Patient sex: F
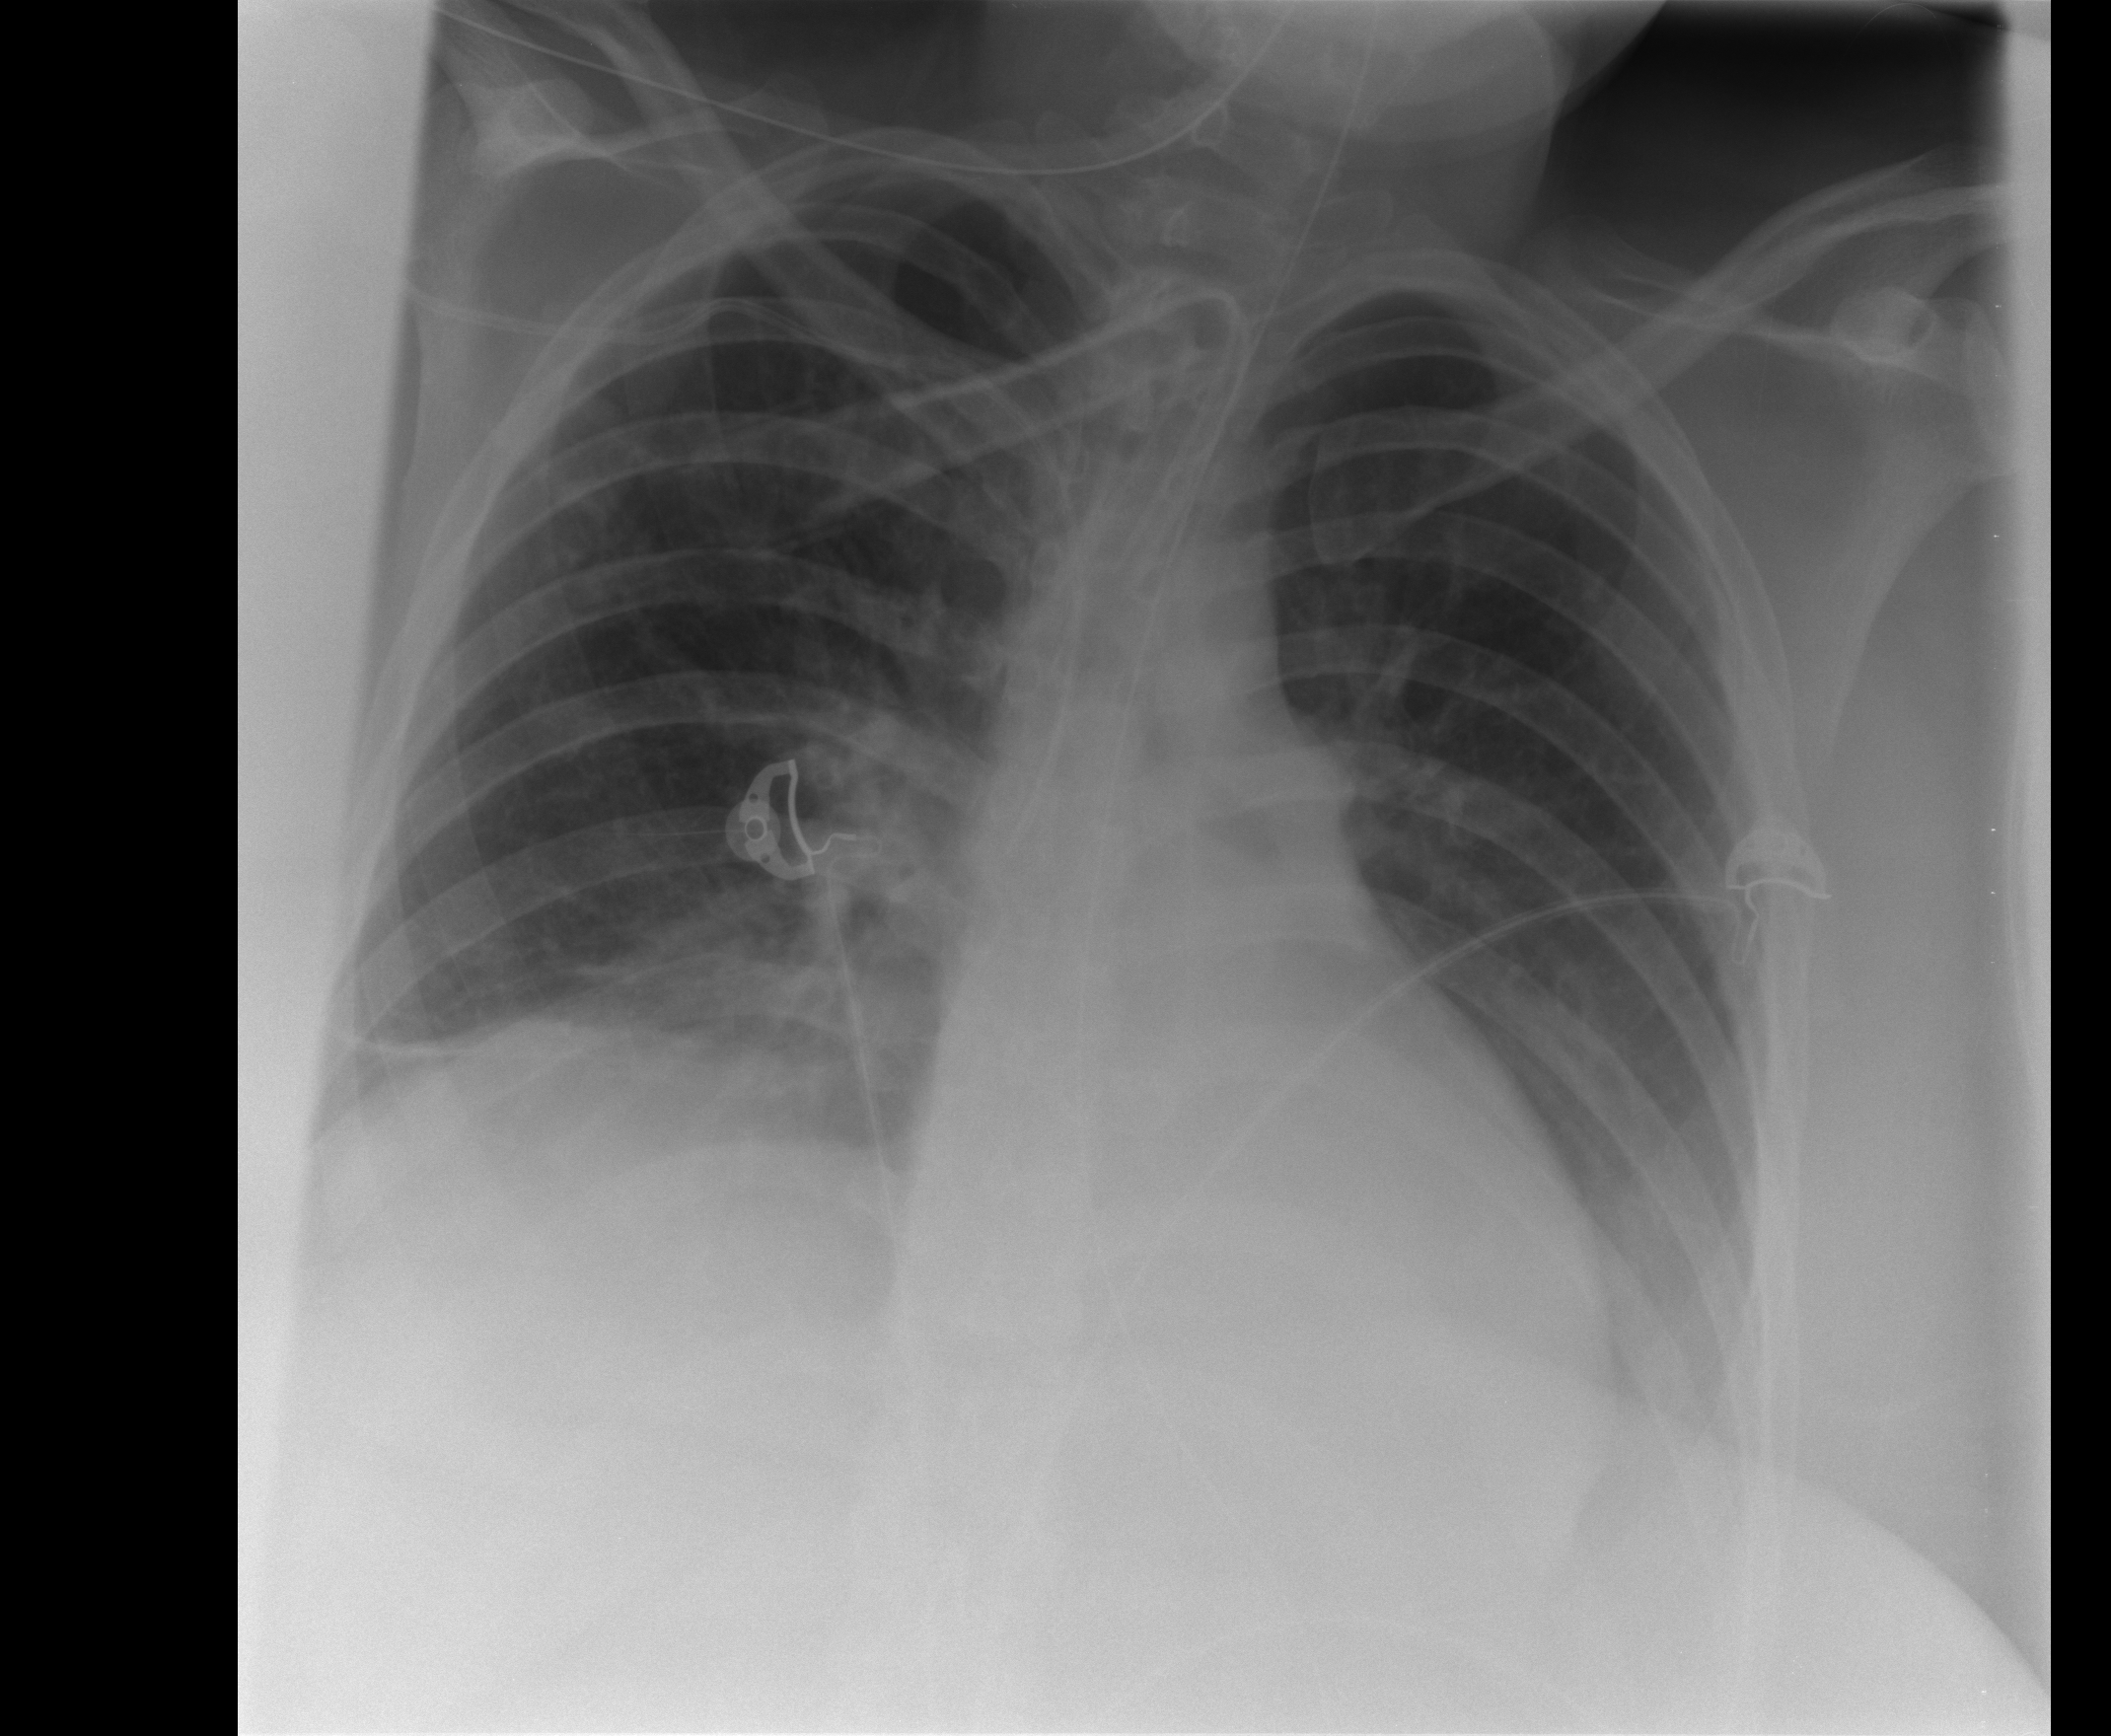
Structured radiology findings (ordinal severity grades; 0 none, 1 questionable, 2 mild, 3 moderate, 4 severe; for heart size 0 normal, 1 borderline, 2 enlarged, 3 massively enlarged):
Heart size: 0
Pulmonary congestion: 2
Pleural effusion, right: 2
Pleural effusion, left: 2
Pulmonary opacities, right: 1
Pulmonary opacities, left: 0
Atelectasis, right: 2
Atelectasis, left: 2